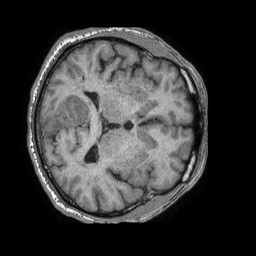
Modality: T1w
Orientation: axial
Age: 59
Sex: male
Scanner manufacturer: philips
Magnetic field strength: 1.5 T
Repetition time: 0.007509 s
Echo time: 0.003421 s